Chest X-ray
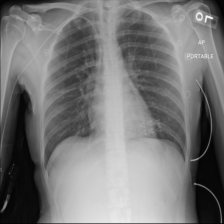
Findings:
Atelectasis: negative
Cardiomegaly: negative
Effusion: negative
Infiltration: negative
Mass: negative
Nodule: negative
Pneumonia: negative
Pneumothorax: negative
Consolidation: negative
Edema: negative
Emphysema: negative
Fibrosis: negative
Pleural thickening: negative
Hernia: negative